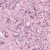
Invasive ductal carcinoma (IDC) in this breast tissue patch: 1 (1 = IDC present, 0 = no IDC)